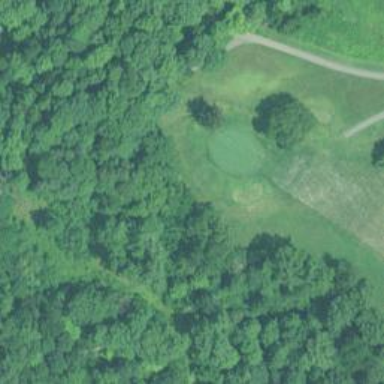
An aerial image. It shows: Path for golf carts.